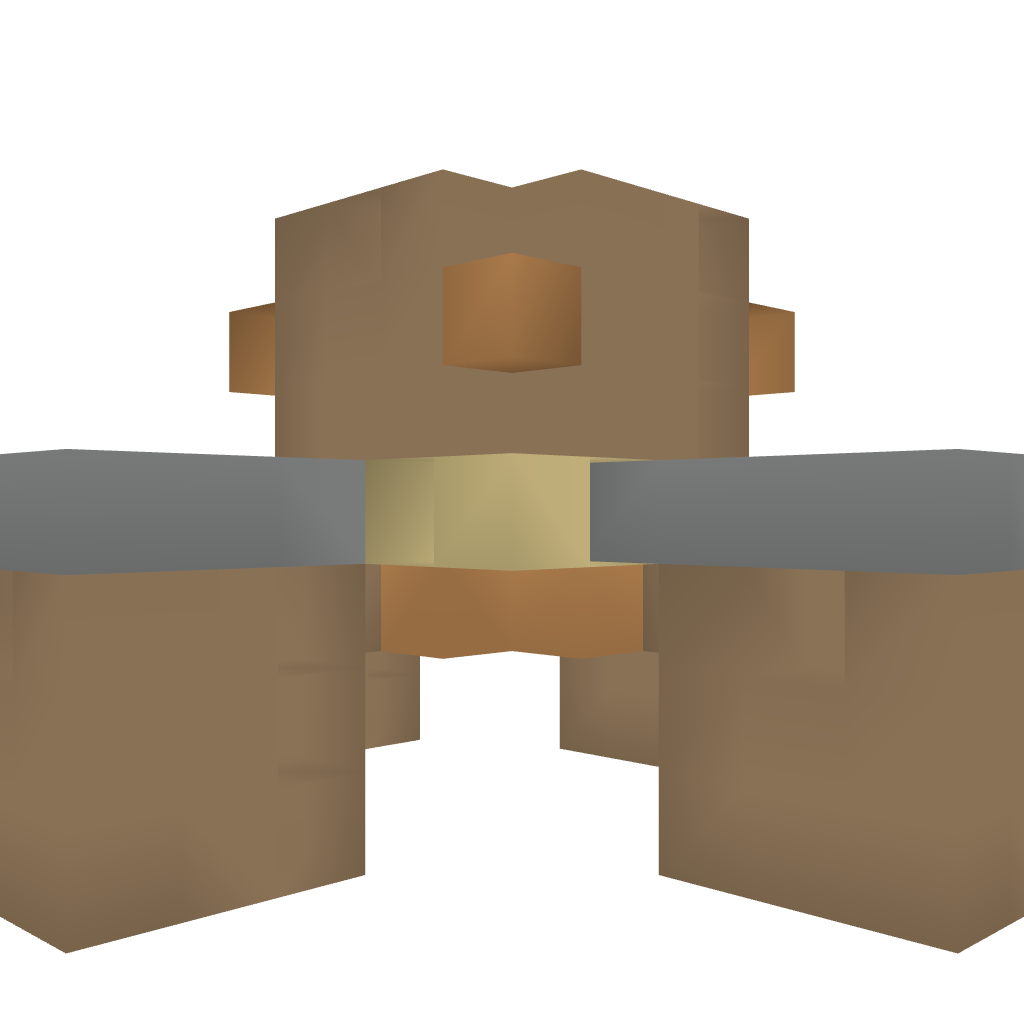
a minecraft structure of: Lamp Schematic